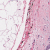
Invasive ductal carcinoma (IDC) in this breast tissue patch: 0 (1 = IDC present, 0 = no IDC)